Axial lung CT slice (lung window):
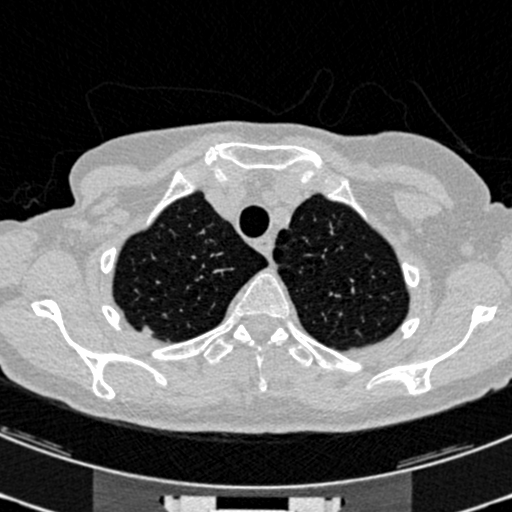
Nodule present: no